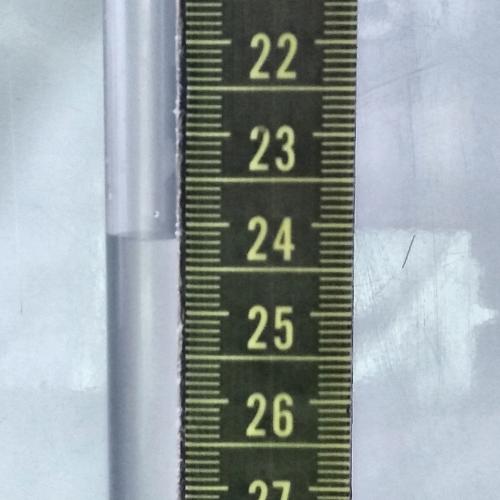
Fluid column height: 24.2 cm